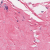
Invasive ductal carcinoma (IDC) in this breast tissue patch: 0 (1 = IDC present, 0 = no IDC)